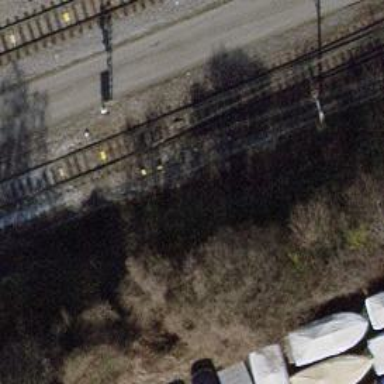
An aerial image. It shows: Railway switch.